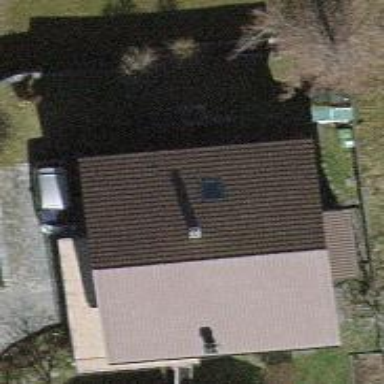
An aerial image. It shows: Detached building with gabled roof.